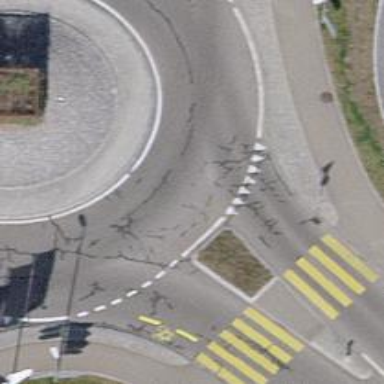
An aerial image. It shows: Tertiary road with asphalt surface. It has separate cycle lane on the left side and sidewalks on both sides.